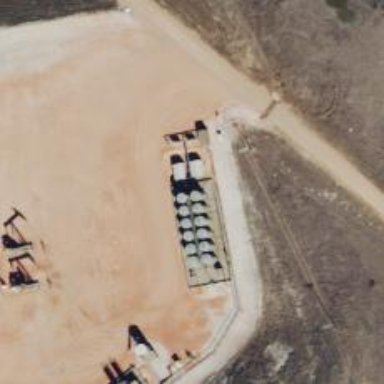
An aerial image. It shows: Storage tank that is man-made.